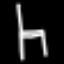
Label: chair